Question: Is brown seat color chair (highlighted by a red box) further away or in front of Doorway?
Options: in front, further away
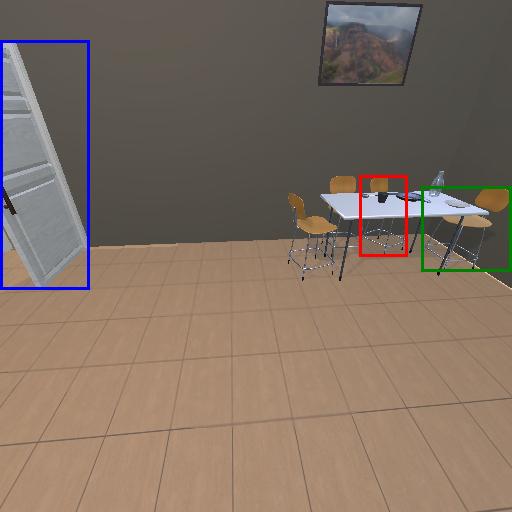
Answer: in front